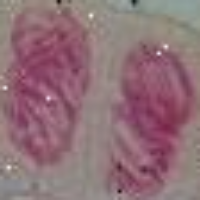
Label: telophase